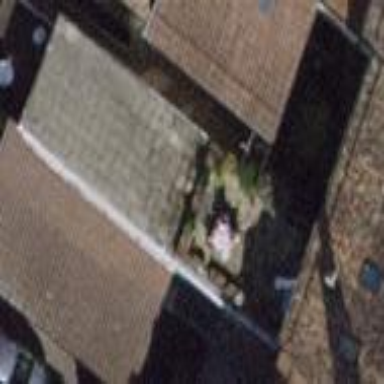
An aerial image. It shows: Gabled building with roof tiles oriented across.